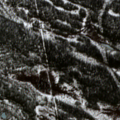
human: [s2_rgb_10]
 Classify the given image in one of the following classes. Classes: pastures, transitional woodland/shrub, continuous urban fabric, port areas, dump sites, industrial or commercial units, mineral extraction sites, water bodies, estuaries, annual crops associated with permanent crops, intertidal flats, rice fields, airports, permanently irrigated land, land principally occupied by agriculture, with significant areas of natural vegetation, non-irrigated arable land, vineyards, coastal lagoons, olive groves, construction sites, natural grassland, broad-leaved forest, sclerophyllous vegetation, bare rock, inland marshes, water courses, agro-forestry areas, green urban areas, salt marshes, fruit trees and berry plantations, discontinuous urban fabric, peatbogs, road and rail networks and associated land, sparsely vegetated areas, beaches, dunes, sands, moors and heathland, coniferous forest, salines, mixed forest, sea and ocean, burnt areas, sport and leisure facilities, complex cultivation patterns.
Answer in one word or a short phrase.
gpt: coniferous forest, mixed forest, transitional woodland/shrub